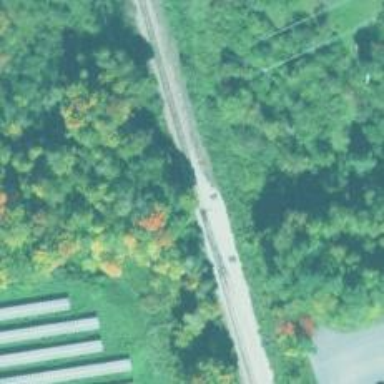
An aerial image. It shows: Railway track.